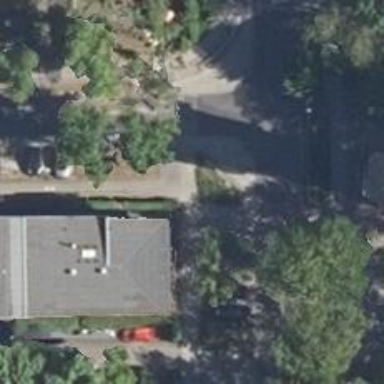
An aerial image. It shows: Sidewalk.